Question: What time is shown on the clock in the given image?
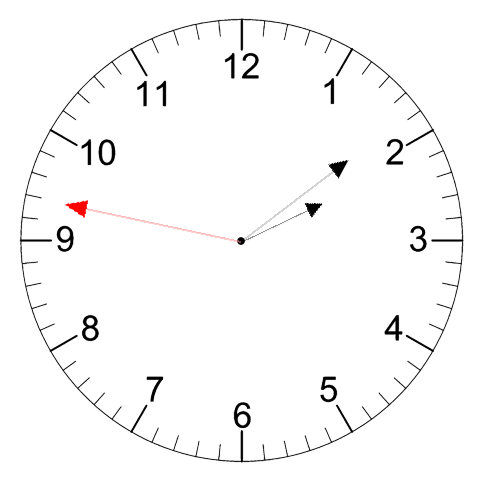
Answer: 02:08:47